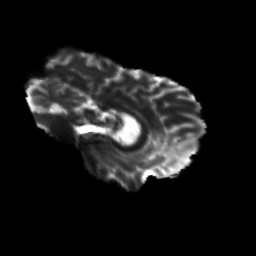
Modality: T2w
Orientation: sagittal
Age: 36
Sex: male
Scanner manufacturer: siemens
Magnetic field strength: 3 T
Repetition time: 3.5 s
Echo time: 0.125 s